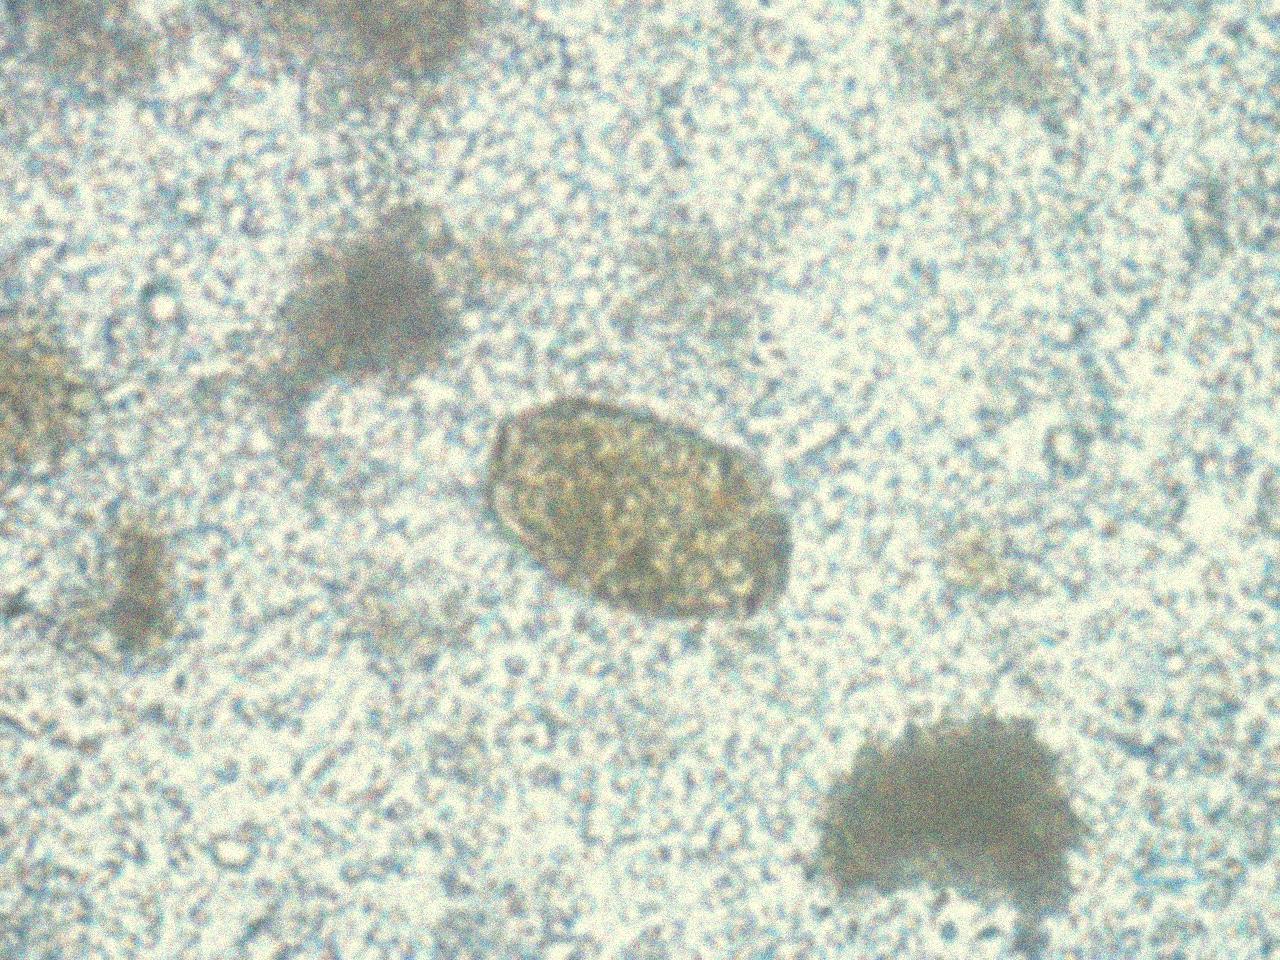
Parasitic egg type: Paragonimus spp